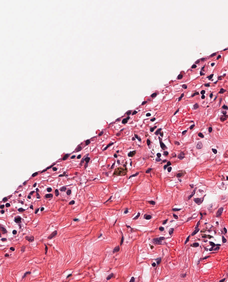
Tumor epithelial tissue: no
Tumor-associated stroma tissue: yes
Normal tissue: no